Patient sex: M
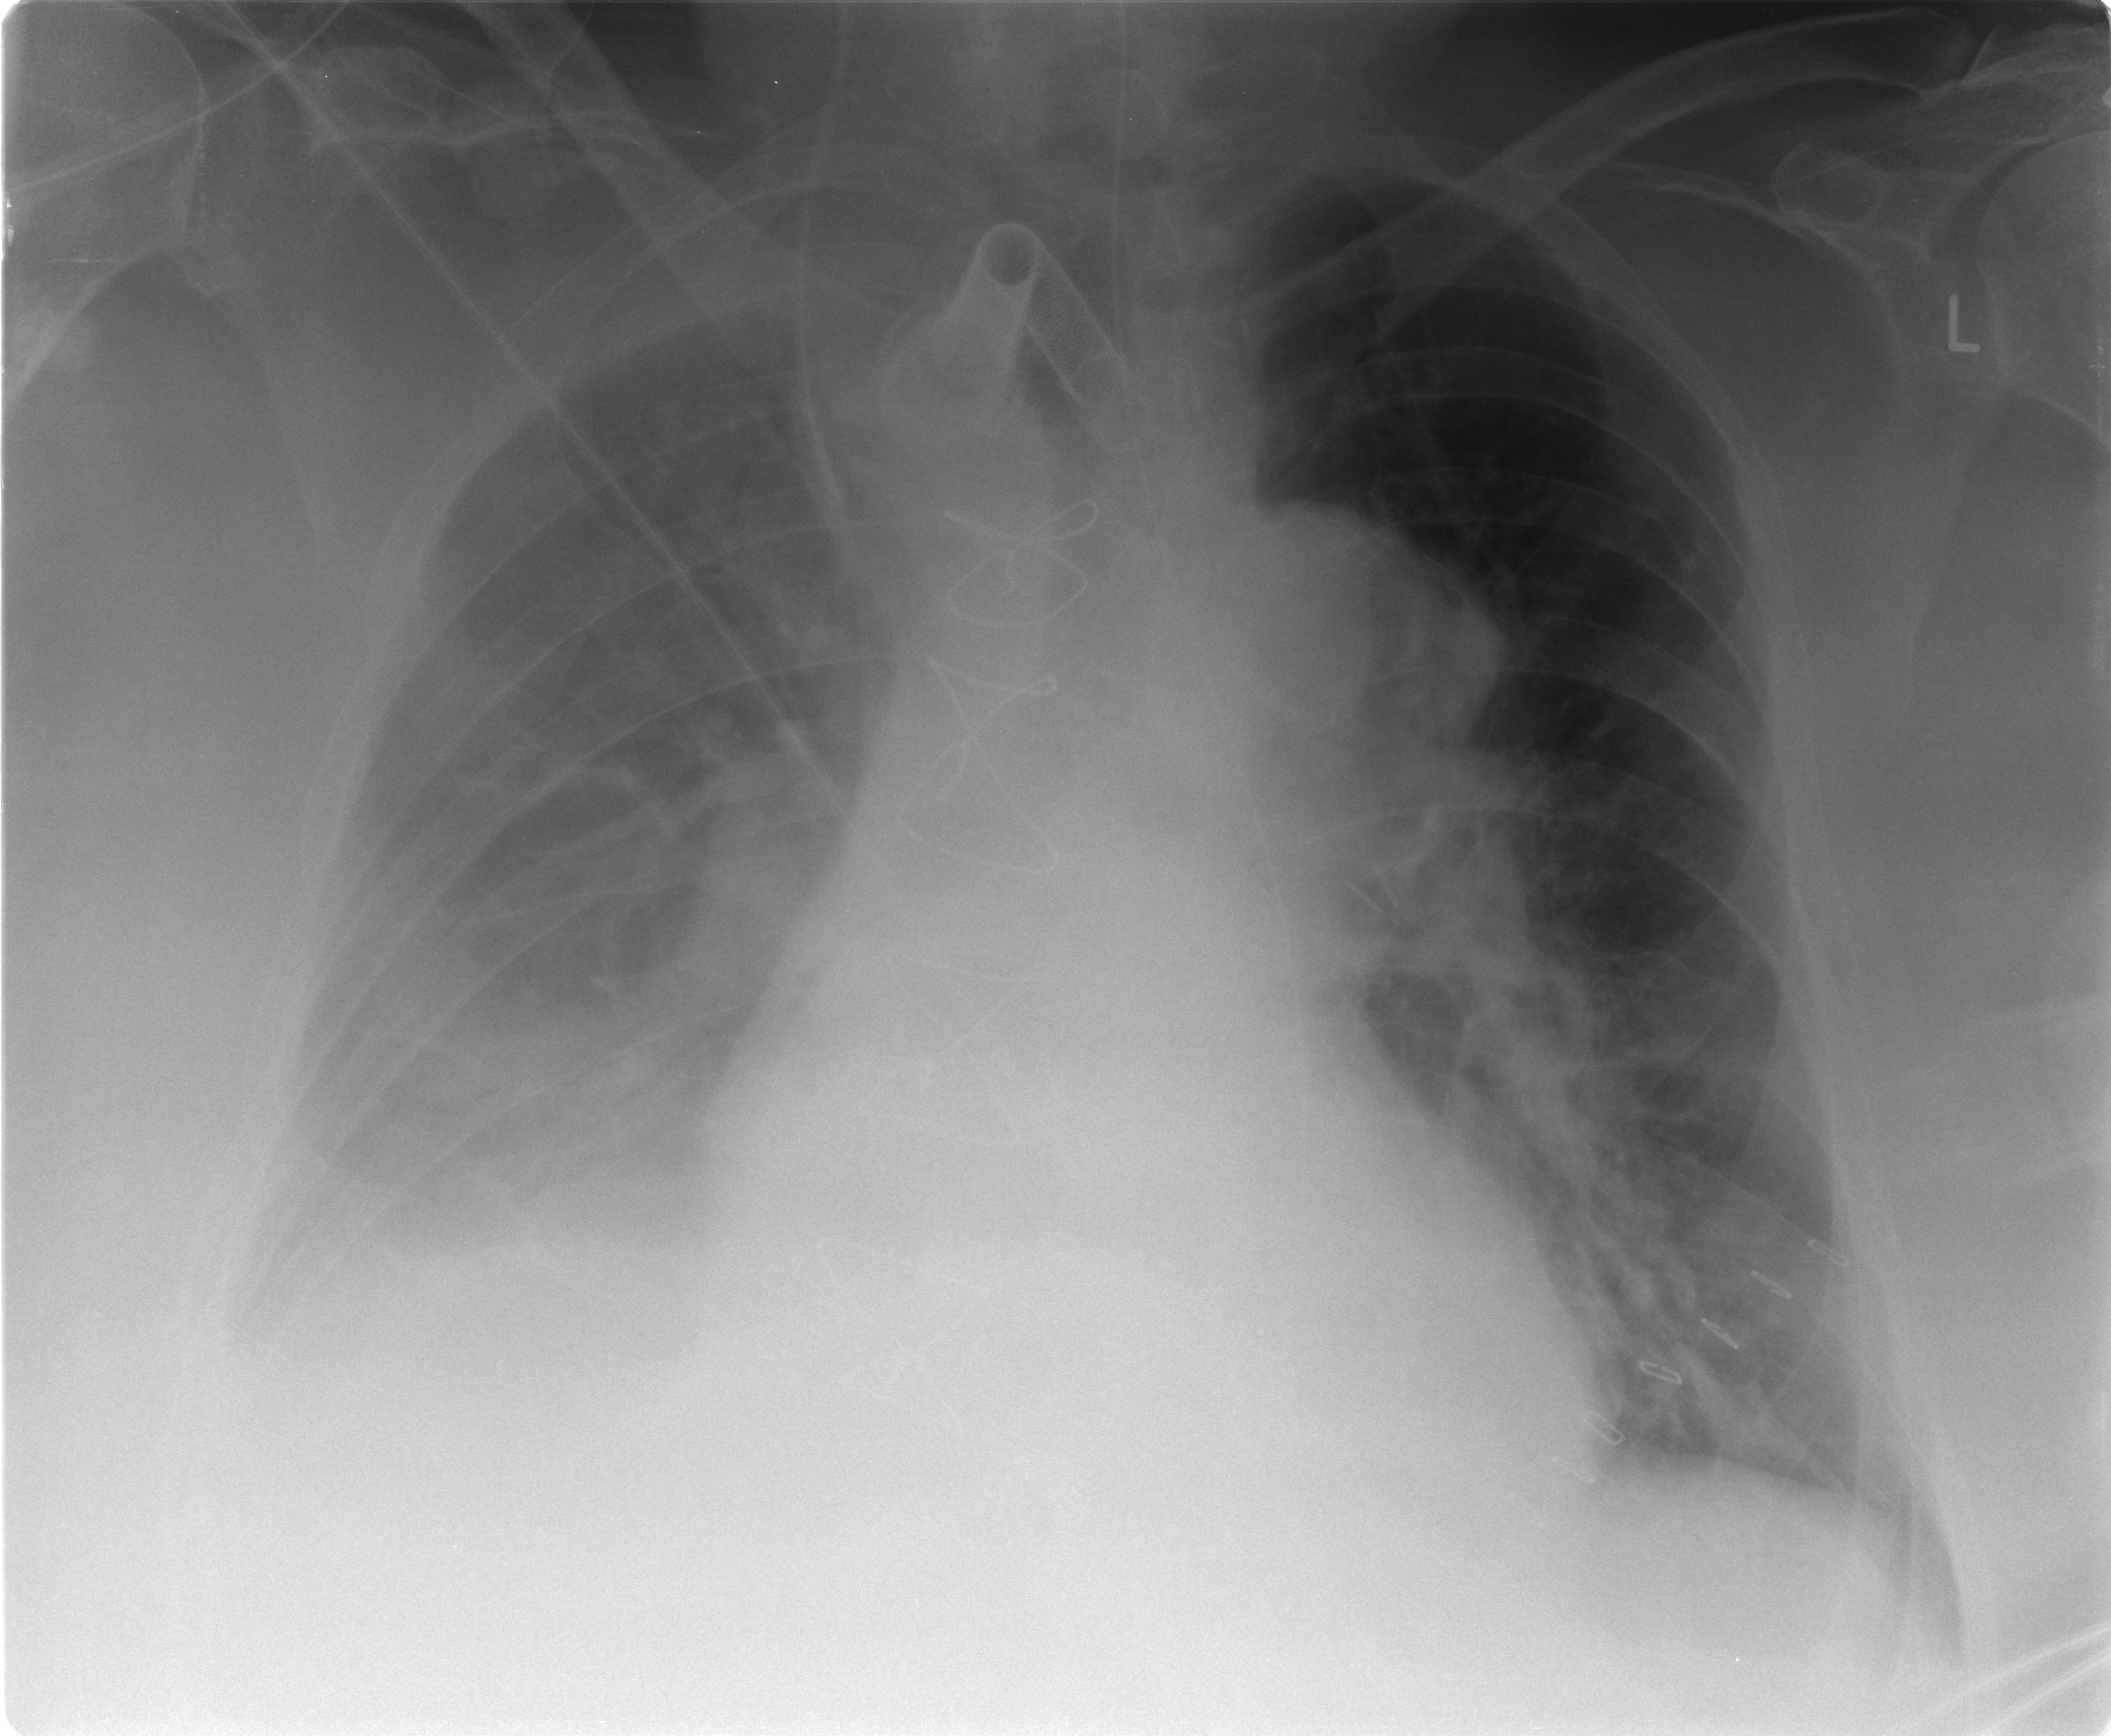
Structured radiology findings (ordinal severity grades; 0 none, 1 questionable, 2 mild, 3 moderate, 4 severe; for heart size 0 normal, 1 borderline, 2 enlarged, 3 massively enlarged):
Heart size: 2
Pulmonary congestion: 2
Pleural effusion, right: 3
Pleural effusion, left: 0
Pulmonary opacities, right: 1
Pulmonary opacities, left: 2
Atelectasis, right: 2
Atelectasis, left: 2